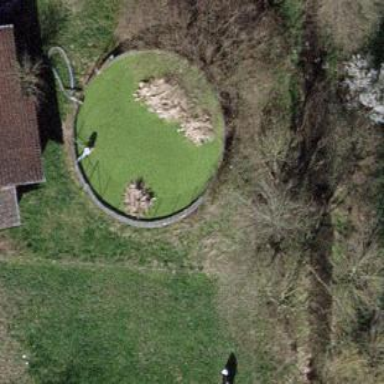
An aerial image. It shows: Storage tank with man-made structure.